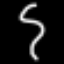
Label: squiggle